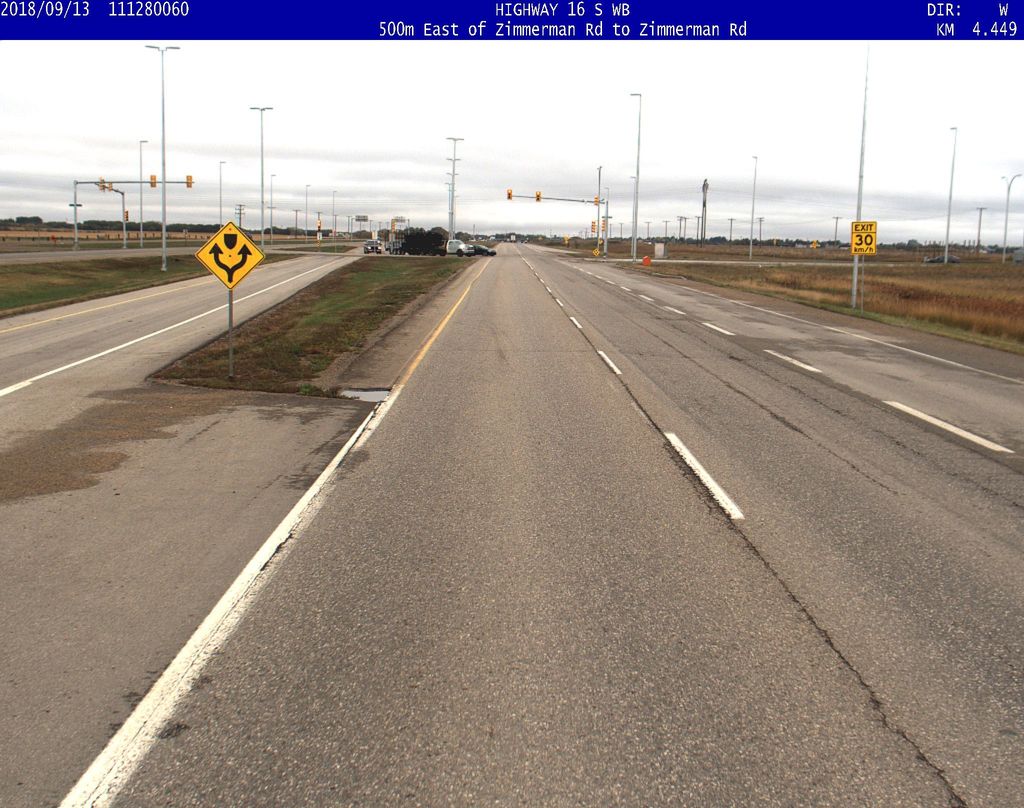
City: saskatoon